Interaction volume radius: 5 \u00c5
Interaction volume height: 15 \u00c5
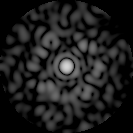
Disorder parameter: 0.868